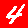
Digit: 4